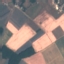
Land use / land cover: PermanentCrop